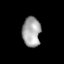
Tissue: lung
Cell type: Epithelial cells
Senescence score: 0.563
Nuclear area (px): 534
Mean DAPI intensity: 165.56